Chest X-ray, PA view. Patient: 29 years old, sex F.
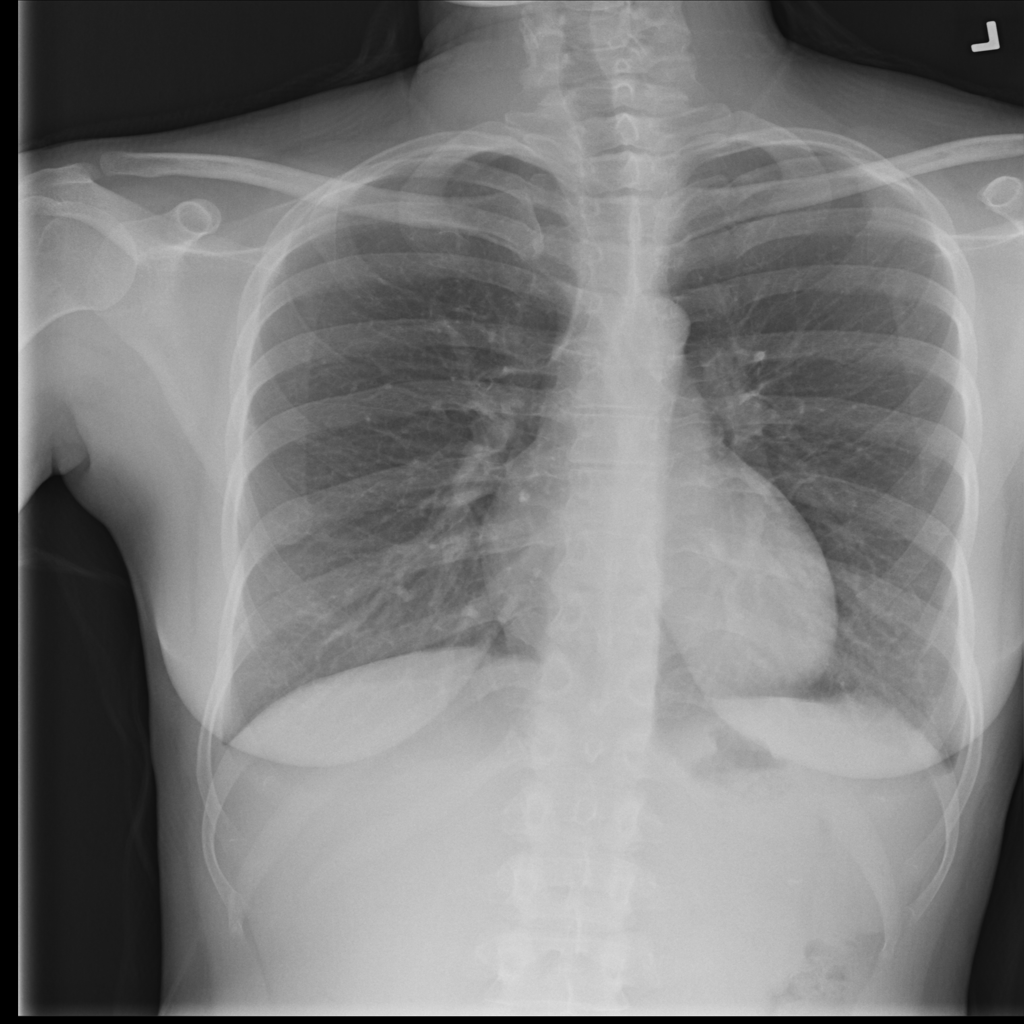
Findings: No Finding